An envelope spectrum derived from a bearing vibration measurement is shown; the reference markers locate BPFO, BPFI, BSF and FTF for this bearing geometry and shaft speed. Determine the bearing's health state. Answer with exactly one of: normal, inner_race, outer_race, ball.
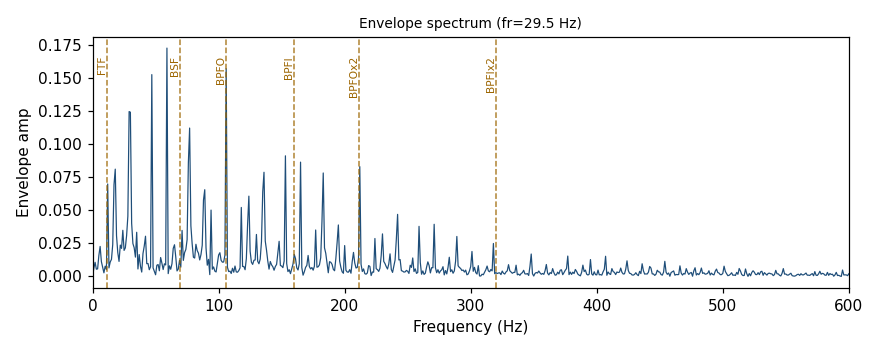
Answer: outer_race